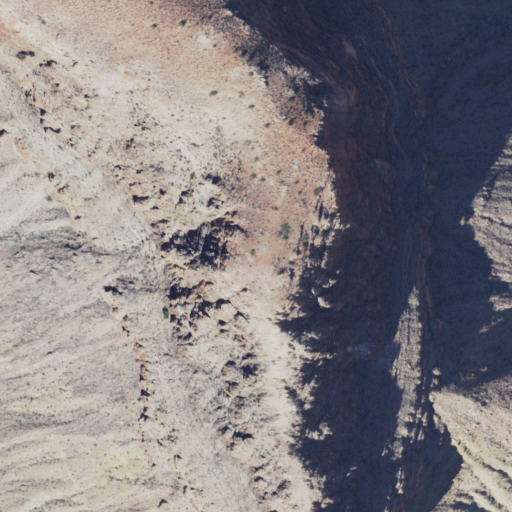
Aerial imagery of cliff(s) in Arizona named Johnson Point containing shrub and barren land